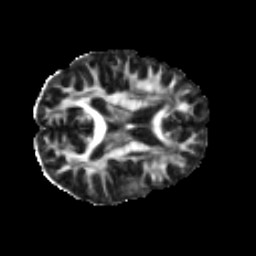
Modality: FA
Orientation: axial
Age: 43
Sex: female
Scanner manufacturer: ge
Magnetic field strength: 3 T
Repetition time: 7.8 s
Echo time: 0.0606 s